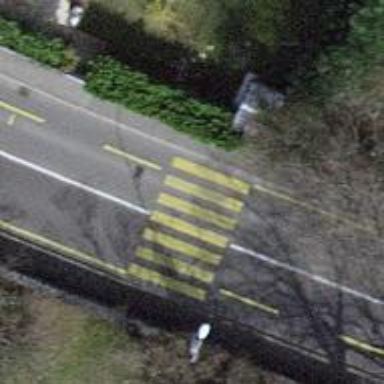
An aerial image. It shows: Uncontrolled zebra crossing with zebra markings.